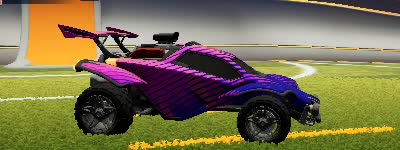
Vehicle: octane